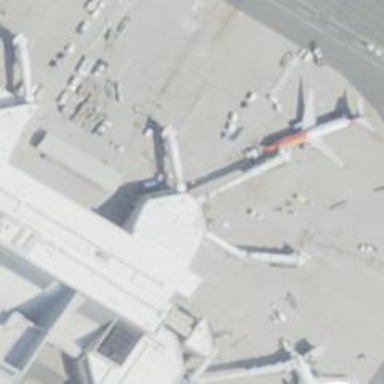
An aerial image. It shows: Airport gate.